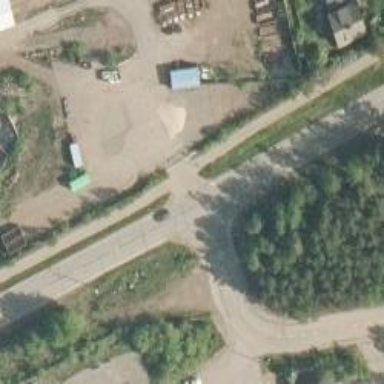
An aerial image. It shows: Asphalt cycleway.